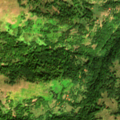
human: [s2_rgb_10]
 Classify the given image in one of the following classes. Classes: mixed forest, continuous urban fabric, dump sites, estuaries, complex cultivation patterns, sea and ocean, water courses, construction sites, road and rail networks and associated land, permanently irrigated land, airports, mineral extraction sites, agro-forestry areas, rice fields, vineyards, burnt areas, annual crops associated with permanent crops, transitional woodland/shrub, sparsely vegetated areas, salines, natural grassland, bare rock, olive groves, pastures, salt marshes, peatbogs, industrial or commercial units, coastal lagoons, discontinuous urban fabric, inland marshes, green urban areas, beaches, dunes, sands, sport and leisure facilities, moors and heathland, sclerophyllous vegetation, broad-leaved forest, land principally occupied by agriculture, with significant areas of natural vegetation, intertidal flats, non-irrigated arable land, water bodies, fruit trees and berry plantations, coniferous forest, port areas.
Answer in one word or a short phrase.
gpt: broad-leaved forest, natural grassland, transitional woodland/shrub